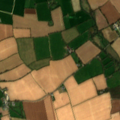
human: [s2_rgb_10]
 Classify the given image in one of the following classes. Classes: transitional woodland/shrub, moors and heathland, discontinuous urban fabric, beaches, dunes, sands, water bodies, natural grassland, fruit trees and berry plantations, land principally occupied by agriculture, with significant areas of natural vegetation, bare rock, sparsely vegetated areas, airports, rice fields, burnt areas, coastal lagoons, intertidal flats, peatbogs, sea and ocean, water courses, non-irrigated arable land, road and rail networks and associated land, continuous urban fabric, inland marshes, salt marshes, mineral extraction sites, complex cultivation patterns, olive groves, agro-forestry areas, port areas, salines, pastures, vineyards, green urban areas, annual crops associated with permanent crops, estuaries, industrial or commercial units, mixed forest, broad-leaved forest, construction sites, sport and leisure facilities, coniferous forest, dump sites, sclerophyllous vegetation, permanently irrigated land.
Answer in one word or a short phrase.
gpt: non-irrigated arable land, pastures